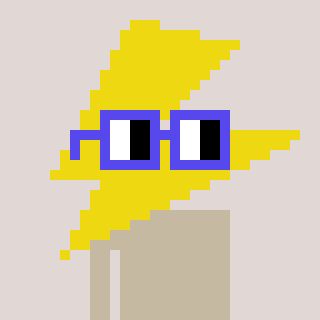
a pixel art character with square blue glasses, a lightning bolt-shaped head and a orange-colored body on a warm background